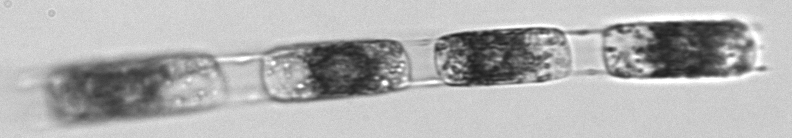
Label: Hemiaulus